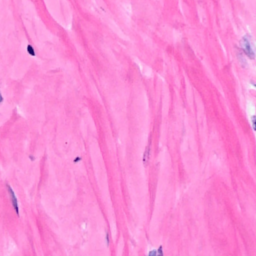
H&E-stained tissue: Breast